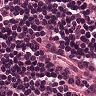
Metastatic tissue present: no